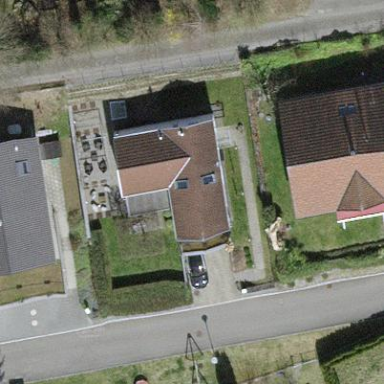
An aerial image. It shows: Detached building.